Question: Hello guys sorry for my bad English. i would like to ask this question because i am having a hard time uploading a file (not to create file but upload) in Azure File Storage(NOT THE SO CALLED BLOB STORAGE). (no error happens when i try to execute the code/run on the google chrome browser. but then when i look up at the azure storage files there is no file uploaded .)
so basically this is my base code upload file button.
'''
<input type="file" class="btn btn-default" name="resFile" id="resFile" value="" />
<input type="submit" class="btn btn-default" value="Submit" data-inline="true"/>
<div id="res"></div>
'''
then this is my script to call an ajax request.
'''
$(document).ready(function () {
$("form").on('submit', (function (e) {
e.preventDefault();
$.ajax({
url: "functions/function.php", // Url to which the request is send
type: "POST", // Type of request to be send, called as method
data: new FormData(this), // Data sent to server, a set of key/value pairs (i.e. form fields and values)
contentType: false, // The content type used when sending data to the server.
cache: false, // To unable request pages to be cached
processData: false, // To send DOMDocument or non processed data file it is set to false
success: function (data) // A function to be called if request succeeds
{
$("#res").hide().html(data).fadeIn('fast');
}
});
}));
});
'''
and finally my php code for uploading:
'''
<?php
require_once "../dependancies/vendor/autoload.php";
use MicrosoftAzure\Storage\Common\Exceptions\ServiceException;
use MicrosoftAzure\Storage\Common\Internal\Resources;
use MicrosoftAzure\Storage\Common\Internal\StorageServiceSettings;
use MicrosoftAzure\Storage\Common\Models\Range;
use MicrosoftAzure\Storage\Common\Models\Metrics;
use MicrosoftAzure\Storage\Common\Models\RetentionPolicy;
use MicrosoftAzure\Storage\Common\Models\ServiceProperties;
use MicrosoftAzure\Storage\Common\ServicesBuilder;
use MicrosoftAzure\Storage\Common\SharedAccessSignatureHelper;
use MicrosoftAzure\Storage\File\Models\CreateShareOptions;
use MicrosoftAzure\Storage\File\Models\ListSharesOptions;
use MicrosoftAzure\Storage\File\FileRestProxy;
$connectionString = 'DefaultEndpointsProtocol=https;AccountName=MYACCNAME;AccountKey=MYACCKEY==';
$fileClient = ServicesBuilder::getInstance()->createFileService($connectionString);
uploadFile($fileClient);
function uploadFile($fileClient)
{
$content = $_FILES["resFile"]["tmp_name"];
$contentloc = $_FILES["resFile"]["tmp_name"];
$shareName = 'myDISK';
$range = new Range(0, 511);
try {
$fileClient->createFileFromContentAsync($shareName, $contentloc, $content, null);
echo "<p style='color:green;'>File Uploaded successfully </p>";
} catch (ServiceException $e) {
$code = $e->getCode();
$error_message = $e->getMessage();
echo $code . ": " . $error_message . PHP_EOL;
}
}
?>
'''
This is the image on where i try to upload the file:

[EDIT]
i added this on my ajax handler
'''
,
error: function (data)
{
console.log(data);
},
failure: function (data)
{
console.log(data);
}
'''
[]
special thanks to @Aaron Chen and @Gaurav Mantri.
just add file_get_contents to get the file itself.
Change the share name to lowercase.
and instead of using '' use ''
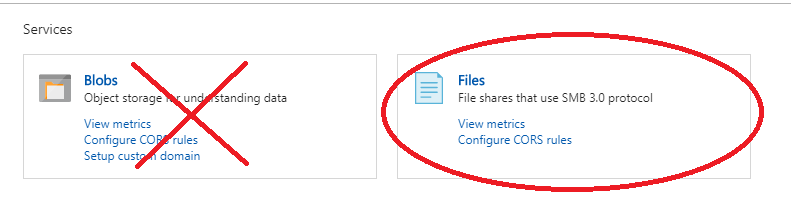
Answer: First, you should make sure that you have a file share named 'mydisk' in the Azure file storage, and then try the following code. I tested it, it should work.
'''
function uploadFile($fileClient) {
// Get the content of the uploaded file
$content = file_get_contents($_FILES["resFile"]["tmp_name"]);
// Get uploaded file name
$filename = $_FILES["resFile"]["name"];
// Change the share name to mydisk (all lowercase)
$shareName = 'mydisk';
try {
// Use createFileFromContent instead of createFileFromContentAsync
$fileClient->createFileFromContent($shareName, $filename, $content, null);
echo "<p style='color:green;'>File Uploaded successfully </p>";
} catch (ServiceException $e) {
$code = $e->getCode();
$error_message = $e->getMessage();
echo $code . ": " . $error_message . PHP_EOL;
}
}
'''